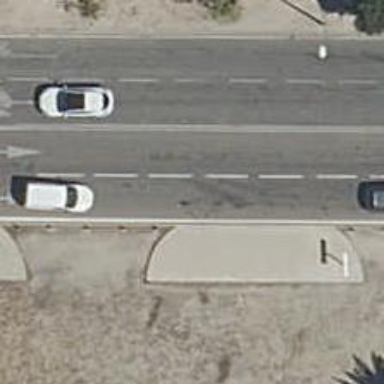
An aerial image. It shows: Rising bollard barrier.